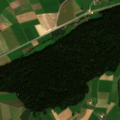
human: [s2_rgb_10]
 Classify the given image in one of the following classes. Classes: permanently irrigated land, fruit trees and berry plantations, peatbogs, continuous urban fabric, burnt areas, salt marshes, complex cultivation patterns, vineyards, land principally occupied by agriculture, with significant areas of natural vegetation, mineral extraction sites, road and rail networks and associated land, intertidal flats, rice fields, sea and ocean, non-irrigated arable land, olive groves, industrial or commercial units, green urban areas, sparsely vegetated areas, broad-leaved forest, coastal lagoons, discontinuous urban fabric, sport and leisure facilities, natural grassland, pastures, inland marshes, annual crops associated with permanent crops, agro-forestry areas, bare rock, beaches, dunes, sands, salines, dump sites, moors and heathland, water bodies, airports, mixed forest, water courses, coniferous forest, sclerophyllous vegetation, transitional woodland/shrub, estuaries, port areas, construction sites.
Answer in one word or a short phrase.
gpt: non-irrigated arable land, complex cultivation patterns, coniferous forest